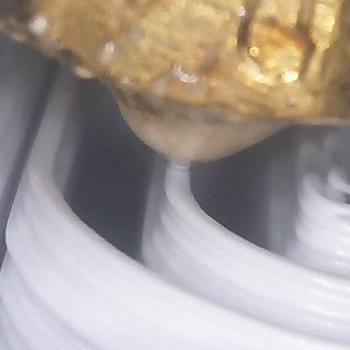
Flow rate: 33%